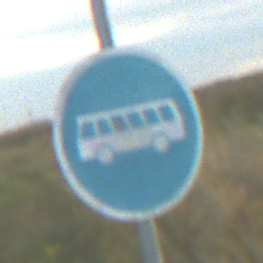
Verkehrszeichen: Busssonderstreifen
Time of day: SunriseSunset
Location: Outdoor (RoadRail)
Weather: PartlyCloudy
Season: NotSpecified
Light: Natural